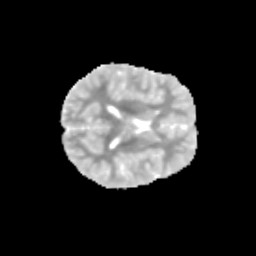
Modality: MD
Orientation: axial
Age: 10
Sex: female
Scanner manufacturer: siemens
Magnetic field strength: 3 T
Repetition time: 3.8 s
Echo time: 0.07 s